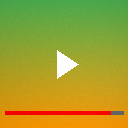
Screen state: on